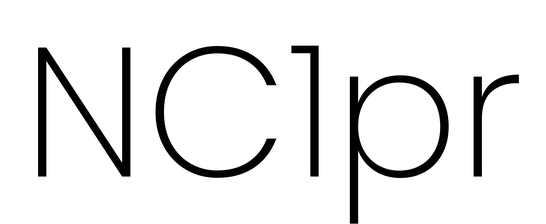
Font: Poppins-ExtraLight